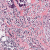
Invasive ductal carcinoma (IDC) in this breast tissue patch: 1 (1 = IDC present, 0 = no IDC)